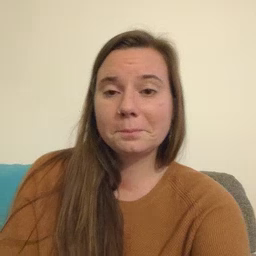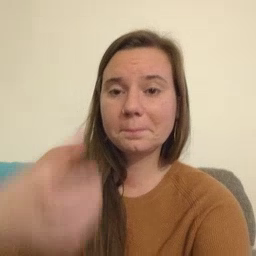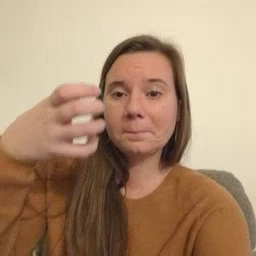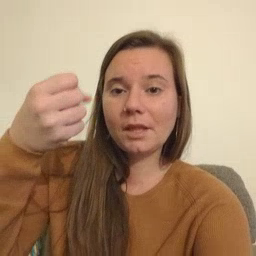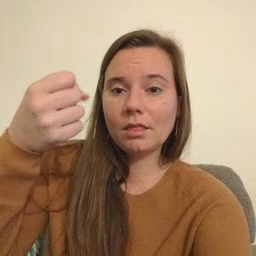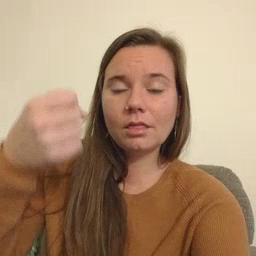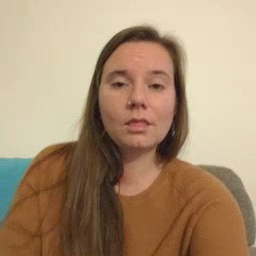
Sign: milk